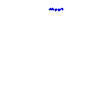
Particle: kaon